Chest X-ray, PA view. Patient: 65 years old, sex F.
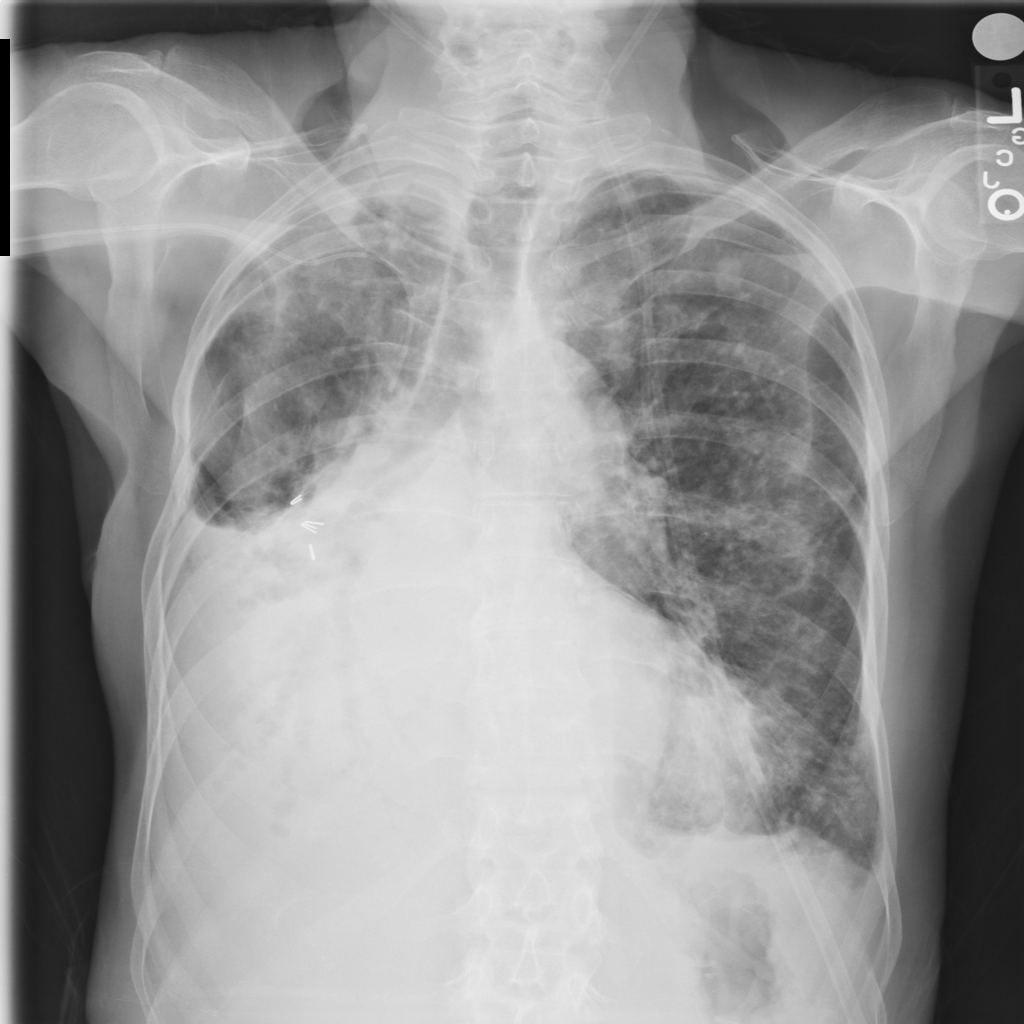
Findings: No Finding